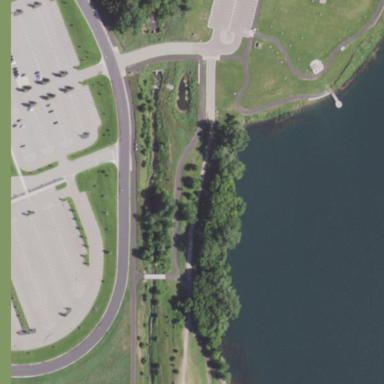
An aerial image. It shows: Lovely park for leisure and relaxation.